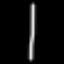
Label: line